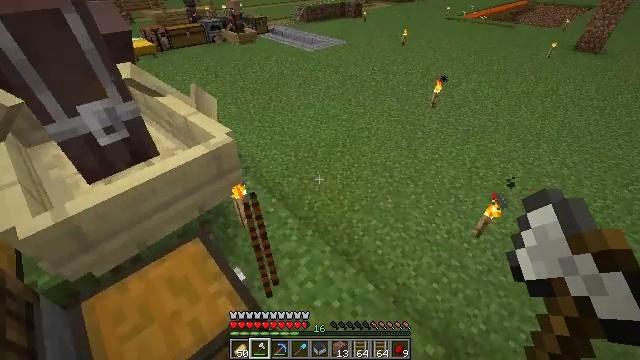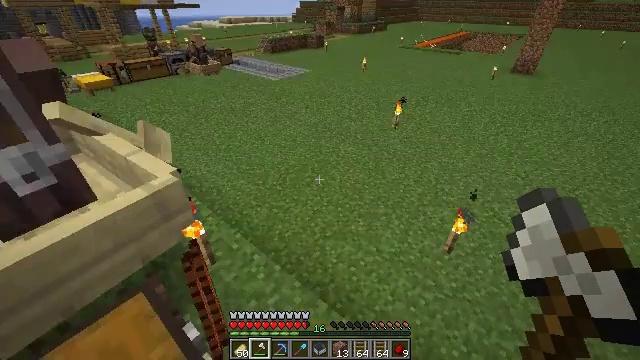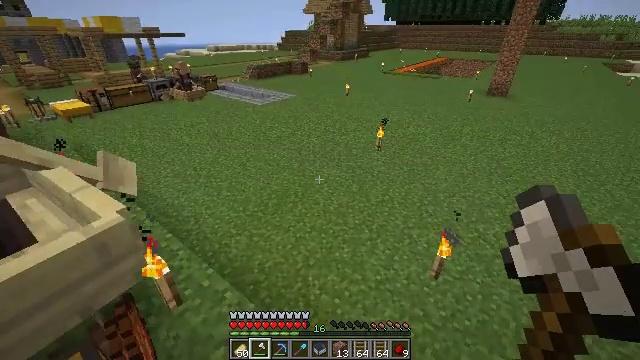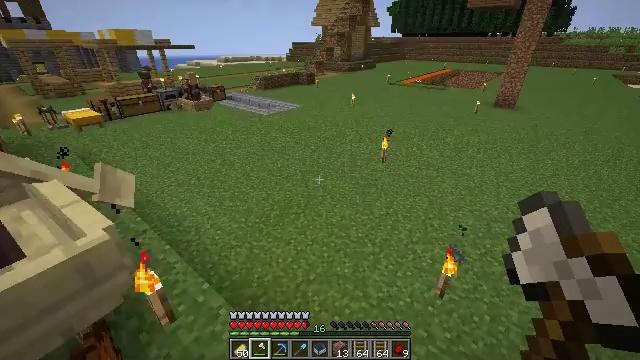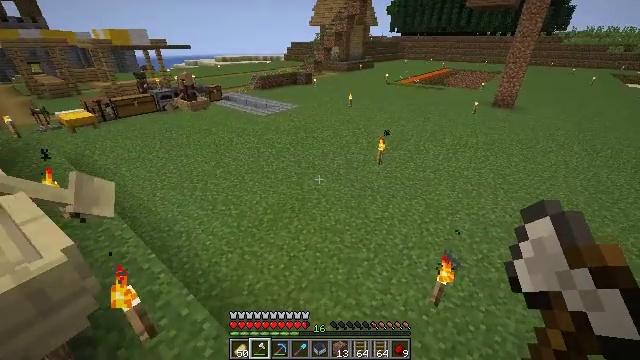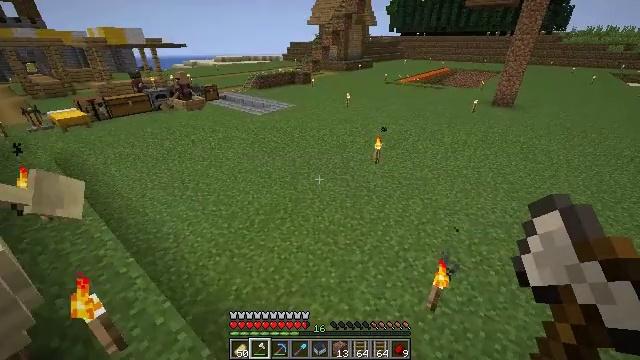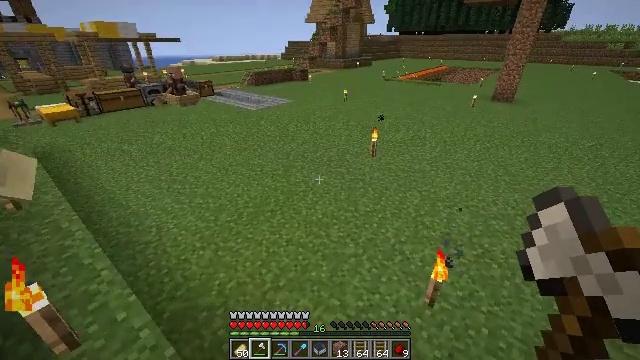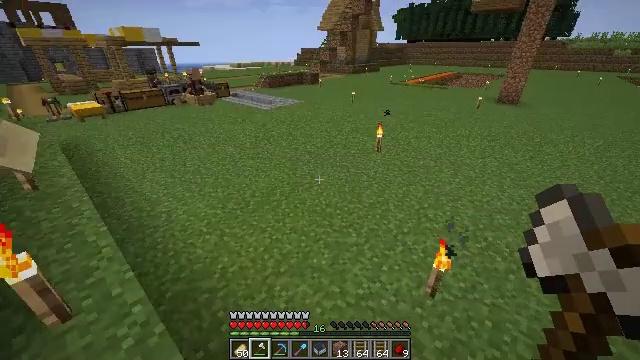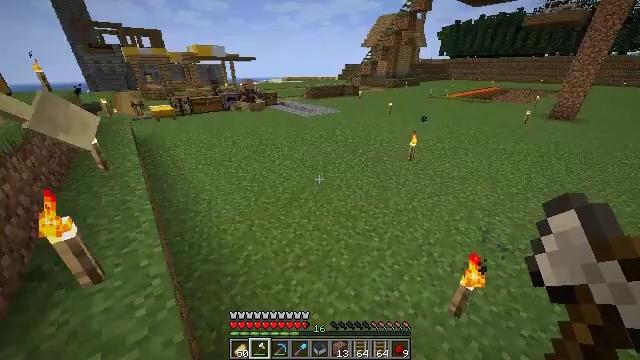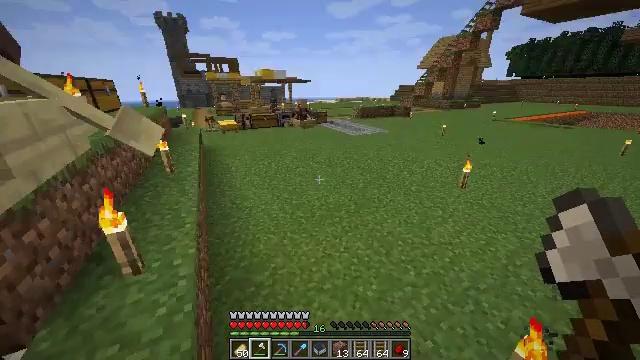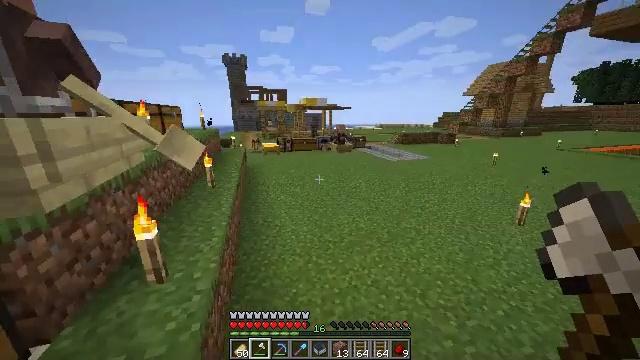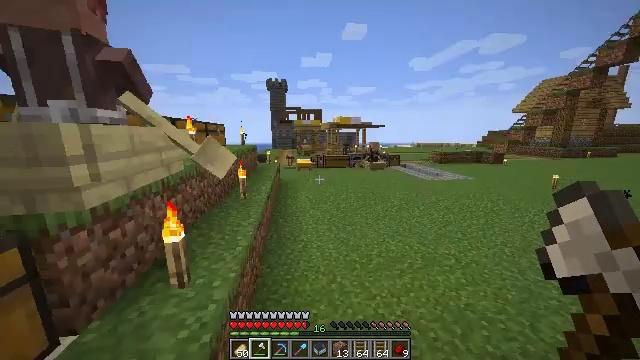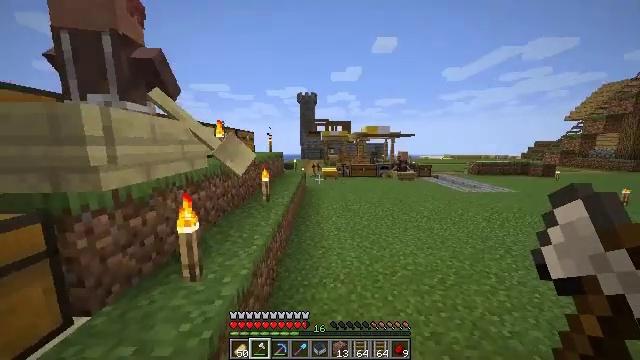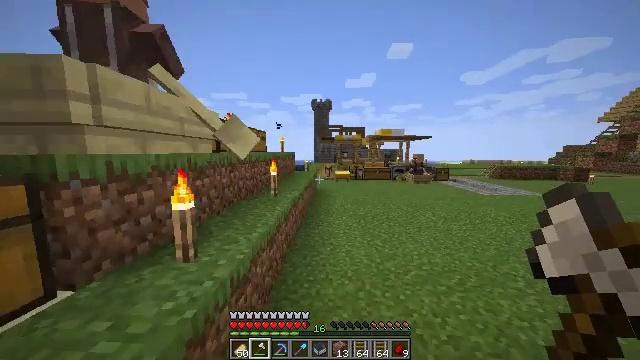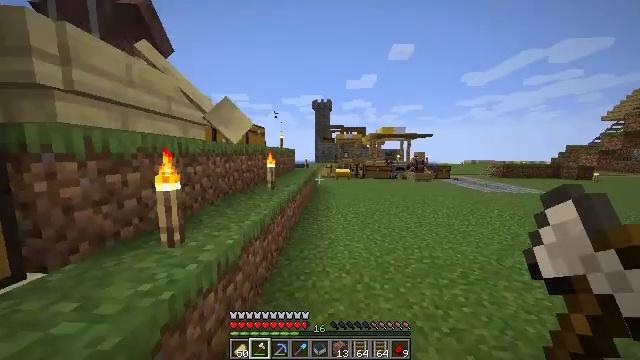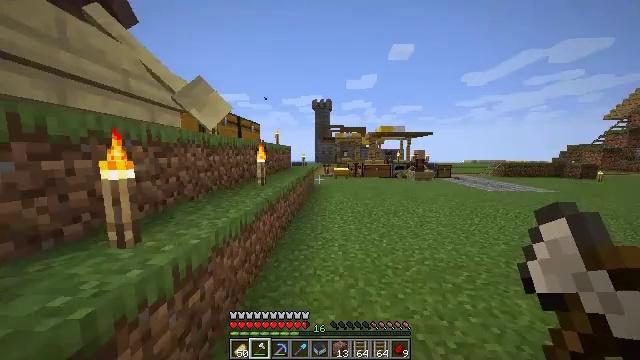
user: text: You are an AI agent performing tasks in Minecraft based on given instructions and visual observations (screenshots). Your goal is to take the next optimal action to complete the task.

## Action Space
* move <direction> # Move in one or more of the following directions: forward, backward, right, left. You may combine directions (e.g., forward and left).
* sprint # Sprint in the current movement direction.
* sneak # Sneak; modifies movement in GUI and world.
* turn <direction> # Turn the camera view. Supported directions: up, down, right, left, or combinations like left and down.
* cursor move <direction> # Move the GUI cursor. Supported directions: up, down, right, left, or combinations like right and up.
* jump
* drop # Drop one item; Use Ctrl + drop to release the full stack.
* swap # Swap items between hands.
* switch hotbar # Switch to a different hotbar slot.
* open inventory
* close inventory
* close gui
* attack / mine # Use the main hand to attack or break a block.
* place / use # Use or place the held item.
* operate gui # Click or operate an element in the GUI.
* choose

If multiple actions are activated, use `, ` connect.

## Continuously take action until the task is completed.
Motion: motion action
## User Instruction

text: Combine ingredients at the crafting table to get rabbit stew.
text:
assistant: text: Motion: move forward and move right, turn right and up
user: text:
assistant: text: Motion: move forward and move right, turn right and up
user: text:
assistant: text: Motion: move forward and move right, turn left and up
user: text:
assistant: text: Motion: move forward and move right
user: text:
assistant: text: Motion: move forward and move right
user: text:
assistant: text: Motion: move forward and move right, sprint
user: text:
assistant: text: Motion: move forward and move right, sprint, turn left
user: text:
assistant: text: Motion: move forward and move right, sprint, turn left and up
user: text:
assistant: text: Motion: move forward and move right, sprint, turn left and up
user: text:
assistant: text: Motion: move forward, turn left and up
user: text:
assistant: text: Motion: move forward, sprint, turn left and up
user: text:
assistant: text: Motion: move forward, sprint, turn left and up
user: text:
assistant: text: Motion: move forward, sprint, turn left and up
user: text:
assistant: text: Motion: move forward, sprint
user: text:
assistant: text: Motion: move forward
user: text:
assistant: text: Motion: move forward
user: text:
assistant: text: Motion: move forward
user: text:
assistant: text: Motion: move forward, sprint
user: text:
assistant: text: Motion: move forward, sprint
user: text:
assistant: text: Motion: move forward, sprint
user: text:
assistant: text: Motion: move forward, sprint
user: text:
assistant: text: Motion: move forward
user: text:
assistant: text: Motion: move forward
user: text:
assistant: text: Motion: move forward, jump
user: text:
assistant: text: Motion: move forward, jump
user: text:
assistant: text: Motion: move forward, turn right, jump
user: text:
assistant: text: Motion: move forward, turn right and down, jump
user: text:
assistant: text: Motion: move forward, turn right, jump
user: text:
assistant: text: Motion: move forward, jump
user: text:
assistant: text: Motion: move forward, jump